Question: I have viewport:
'''
new Ext.Viewport({
layout:'fit',
hideBorders:true,
items:[panel1,panel2,panel3],
});
'''
Now i want to show combobox above viewport:
'''
var myCombo= new Ext.ComboBox({
store:myStore,
editable:false,
renderTo:Ext.getBody(),
triggerActions:'all',
mode:'local',
cls:'scales'
});
'''
css:
'''
.scales{
position:absolute,
botton:1em,
right:1em,
background-color:white
}
'''
But its render in leftside. How to render its in right botton?
Now i put combo into Panle:
'''
myPanel= new Ext.Panle({
items[myCombo],
renderTo:Ext.getBody(),
cls:'scales',
border:false
});
'''
Now my combo in right-bottom. But look like this:

Even i delete viewport code from app i get same result. can i do something with combo?
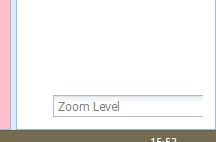
Answer: You CSS is broken, that should be:
'''
.scales{
position: absolute;
bottom: 1em;
right: 1em;
background-color: white;
}
'''
Notice the semicolons and 'bottom' instead of 'botton'.
EDIT:
You should render your combo into a window to let Ext manage positioning problematic. Here's an example that renders a minimalist window:
'''
var win = new Ext.Window({
closable: false
,resizable: false
// uncomment to make the window draggable
//,title: '...'
,border: false
// uncomment to make the window modal
//,modal: true
,items: [{
xtype: 'combo'
,store: ['Foo', 'Bar', 'Baz']
}]
});
win.show();
// then use anchorTo to position the window where you want:
win.anchorTo(Ext.getBody(), 'br-br', [10, 10]);
'''
See the doc for <URL>.